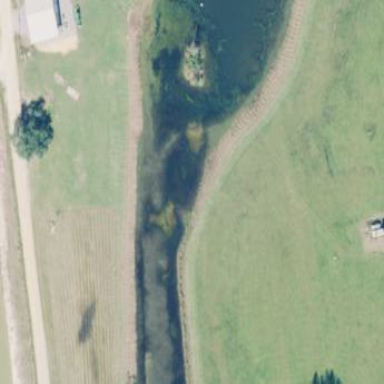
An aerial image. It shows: Pond with natural water.